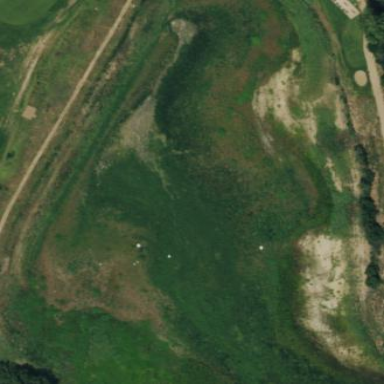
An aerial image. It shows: Water hazard on golf course.